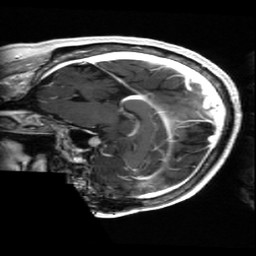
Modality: T1w
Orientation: sagittal
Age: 55
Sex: female
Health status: ill